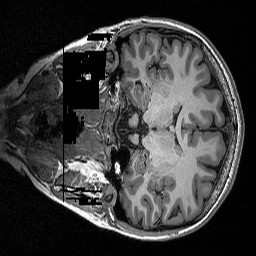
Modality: T1w
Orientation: coronal
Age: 24
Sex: female
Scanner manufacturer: siemens
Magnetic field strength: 3 T
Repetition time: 2.3 s
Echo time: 0.00298 s